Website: crate-barrel
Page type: account-selection
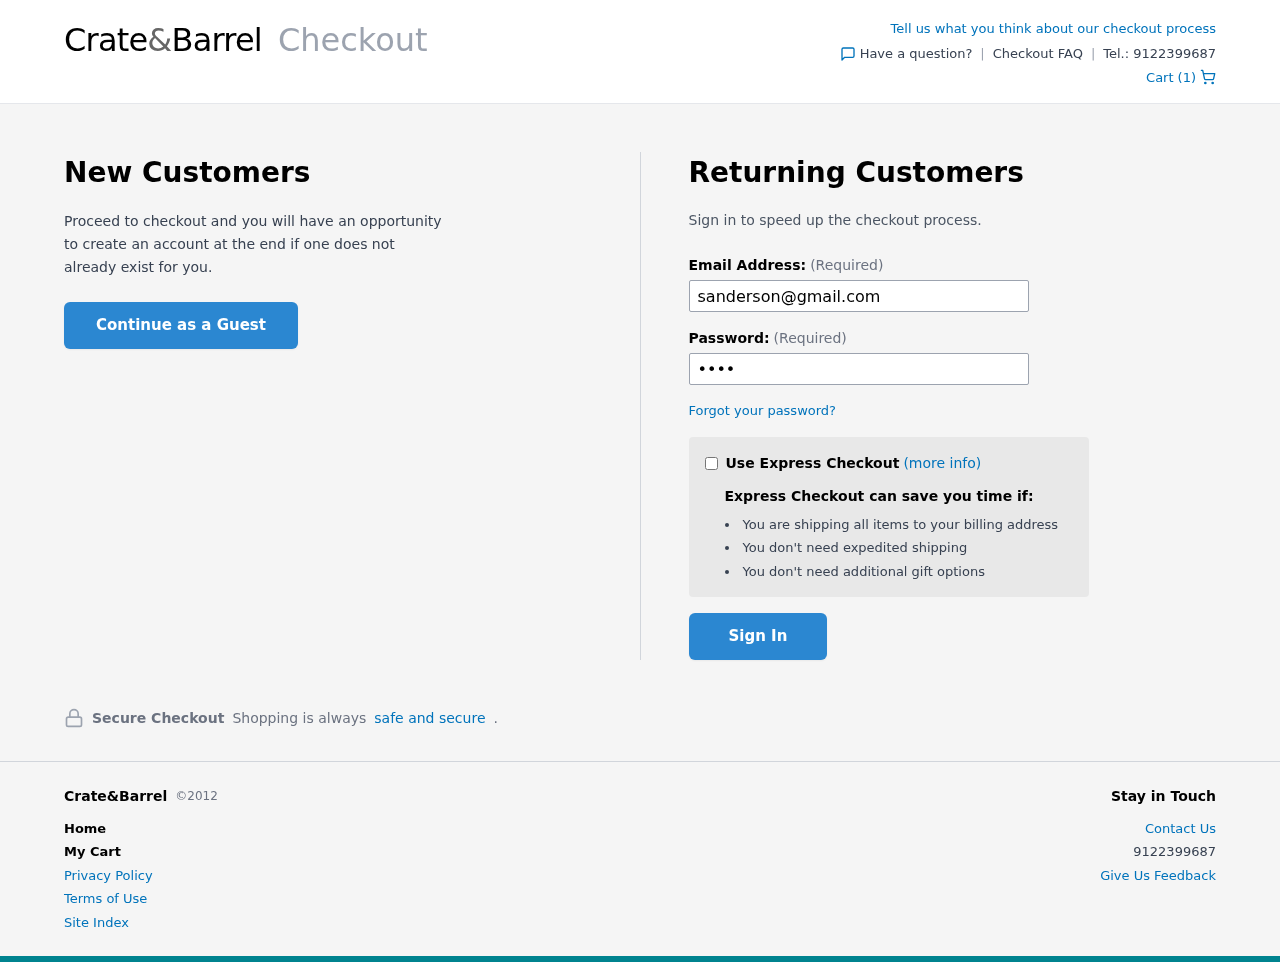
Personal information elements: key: PII_EMAIL
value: sanderson@gmail.com
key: PII_PHONE
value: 9122399687
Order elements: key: ORDER_NUM_ITEMS
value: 1